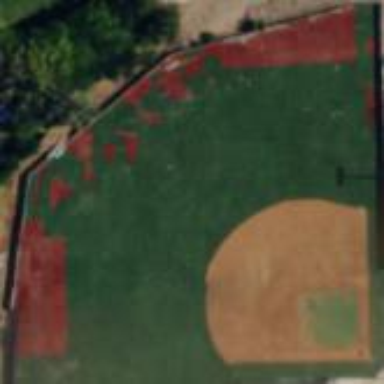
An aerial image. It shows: Baseball pitch for leisure and sports activities.